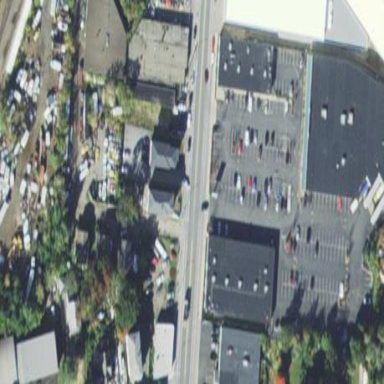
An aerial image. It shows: Retail area.